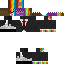
A female human skin with dark skin, wearing brown bald dressed in a blue hoodie and black pants, featuring a closed mouth.